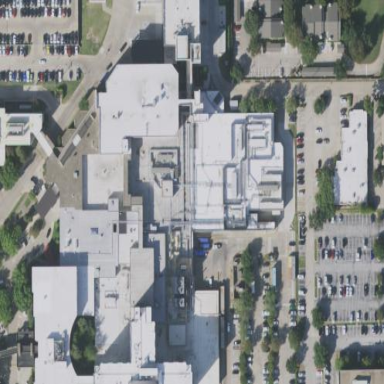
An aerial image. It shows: Hospital building.